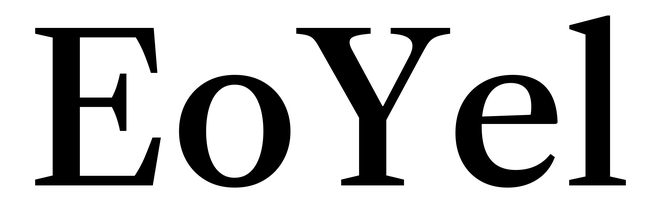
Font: LibreCaslonText_Medium